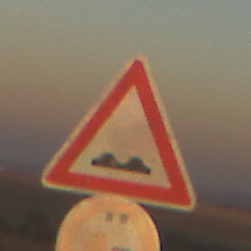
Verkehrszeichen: UnebeneFahrbahn
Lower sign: UeberholverbotKraftfahrzeuge
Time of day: SunriseSunset
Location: Outdoor (Nature)
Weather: Clear
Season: NotSpecified
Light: Natural